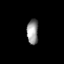
Tissue: prostate
Cell type: T cells
Senescence score: 0.734
Nuclear area (px): 281
Mean DAPI intensity: 145.221